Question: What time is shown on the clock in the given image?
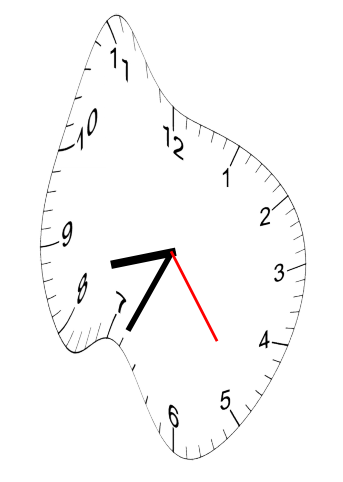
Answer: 08:34:24